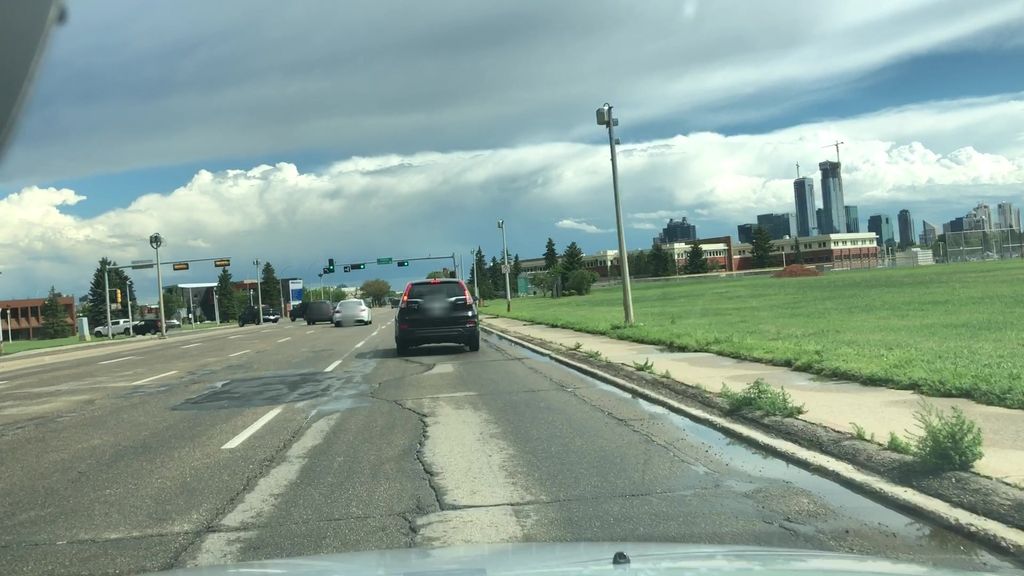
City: edmonton